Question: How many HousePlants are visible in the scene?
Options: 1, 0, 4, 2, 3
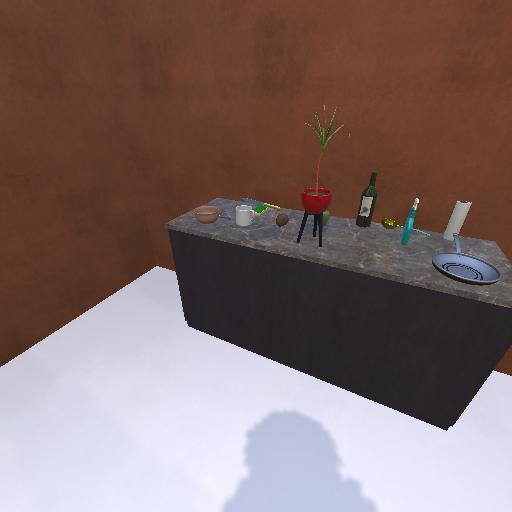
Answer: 1